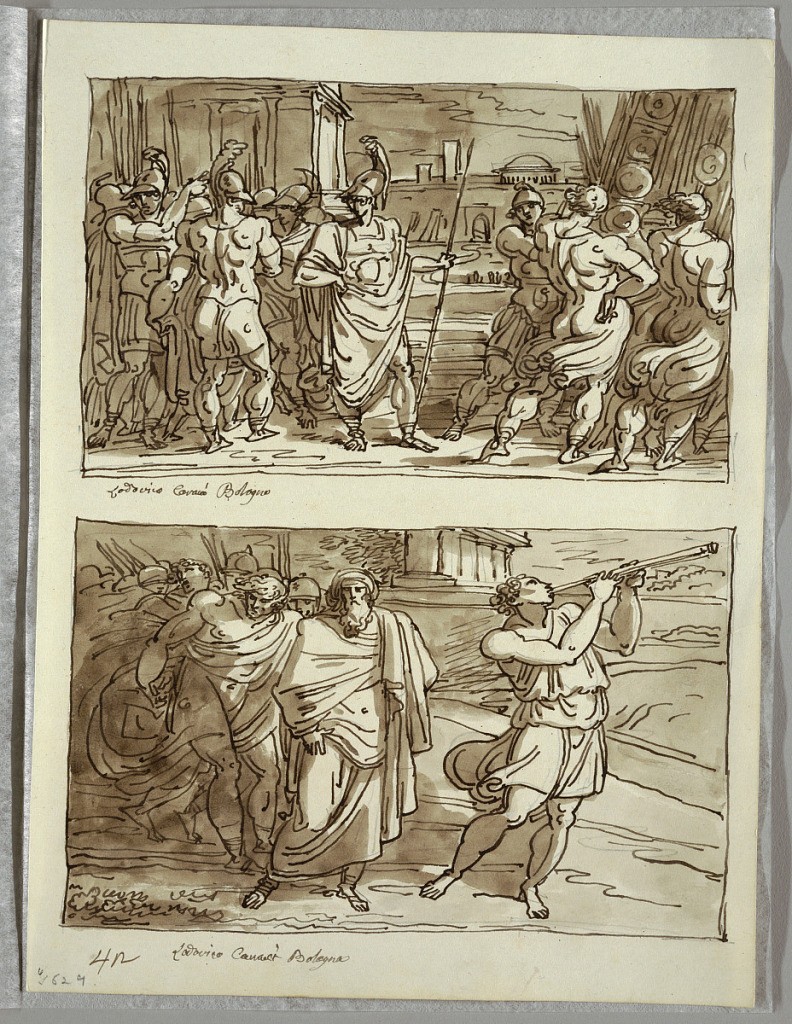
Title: The Pride of Romulus: The Mocking of the Old Captain of the Veii; Two Studies after Carracci
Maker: Felice Giani, Italian, 1758–1823
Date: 1821–22
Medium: Pen and brown ink, brush and brown wash, over black chalk on white heavy wove paper
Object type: Sketchbook folio
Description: Upper drawing of groups of men in classical armor with city and walled temple in background. Lower drawing of figure in bloused tunic playing long pipes, pointing right. Group of figures at left includs older man with long cloak and turban, soldiers and bound figure. Part of temple visible in background.